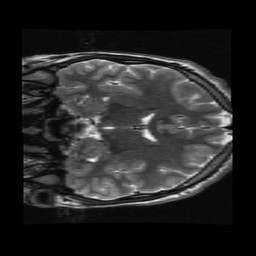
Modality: T2w
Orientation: coronal
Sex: male
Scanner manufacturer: ge
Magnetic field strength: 3 T
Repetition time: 5 s
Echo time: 0.101 s